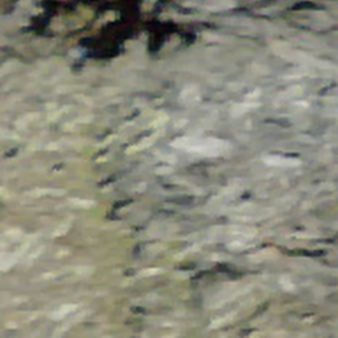
Label: other